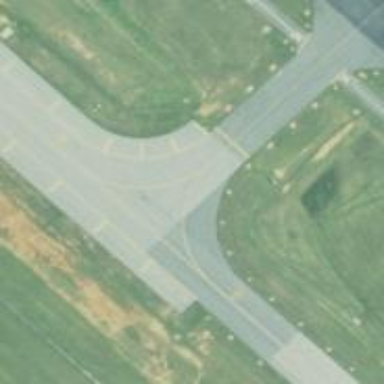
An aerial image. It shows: View of taxiway at the airport.